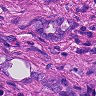
Metastatic tissue present: yes